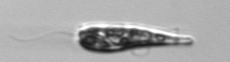
Label: Euglena